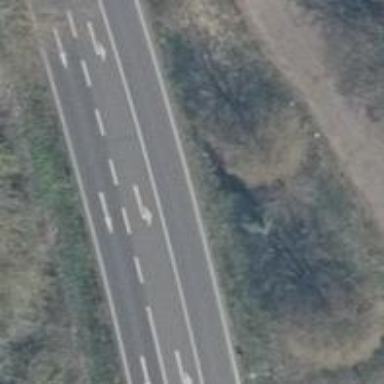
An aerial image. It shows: Asphalt road classified as primary highway.